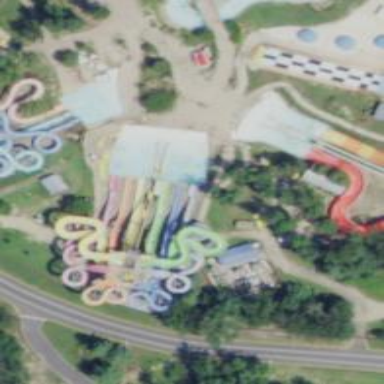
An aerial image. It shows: Water slide attraction.